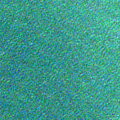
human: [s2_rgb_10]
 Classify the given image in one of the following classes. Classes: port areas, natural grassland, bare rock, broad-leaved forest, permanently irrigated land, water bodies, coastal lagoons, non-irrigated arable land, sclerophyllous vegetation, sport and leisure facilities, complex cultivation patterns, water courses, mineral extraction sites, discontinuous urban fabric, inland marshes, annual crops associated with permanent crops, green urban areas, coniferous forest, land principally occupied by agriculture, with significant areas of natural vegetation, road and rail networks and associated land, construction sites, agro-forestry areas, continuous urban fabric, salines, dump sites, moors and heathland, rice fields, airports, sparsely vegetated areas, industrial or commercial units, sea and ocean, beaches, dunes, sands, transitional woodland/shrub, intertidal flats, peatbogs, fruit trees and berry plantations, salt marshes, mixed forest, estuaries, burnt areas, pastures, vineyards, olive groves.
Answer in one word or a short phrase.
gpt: sea and ocean